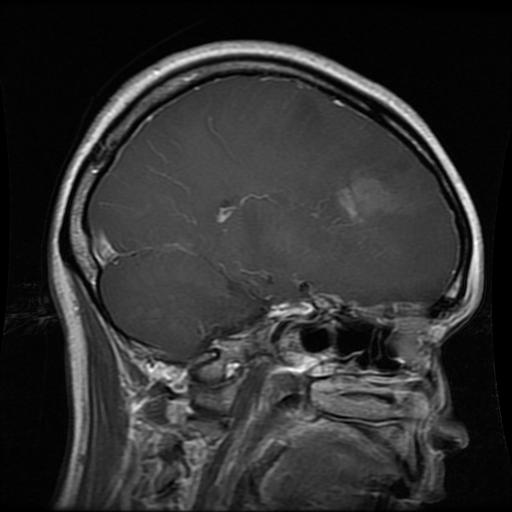
Label: glioma